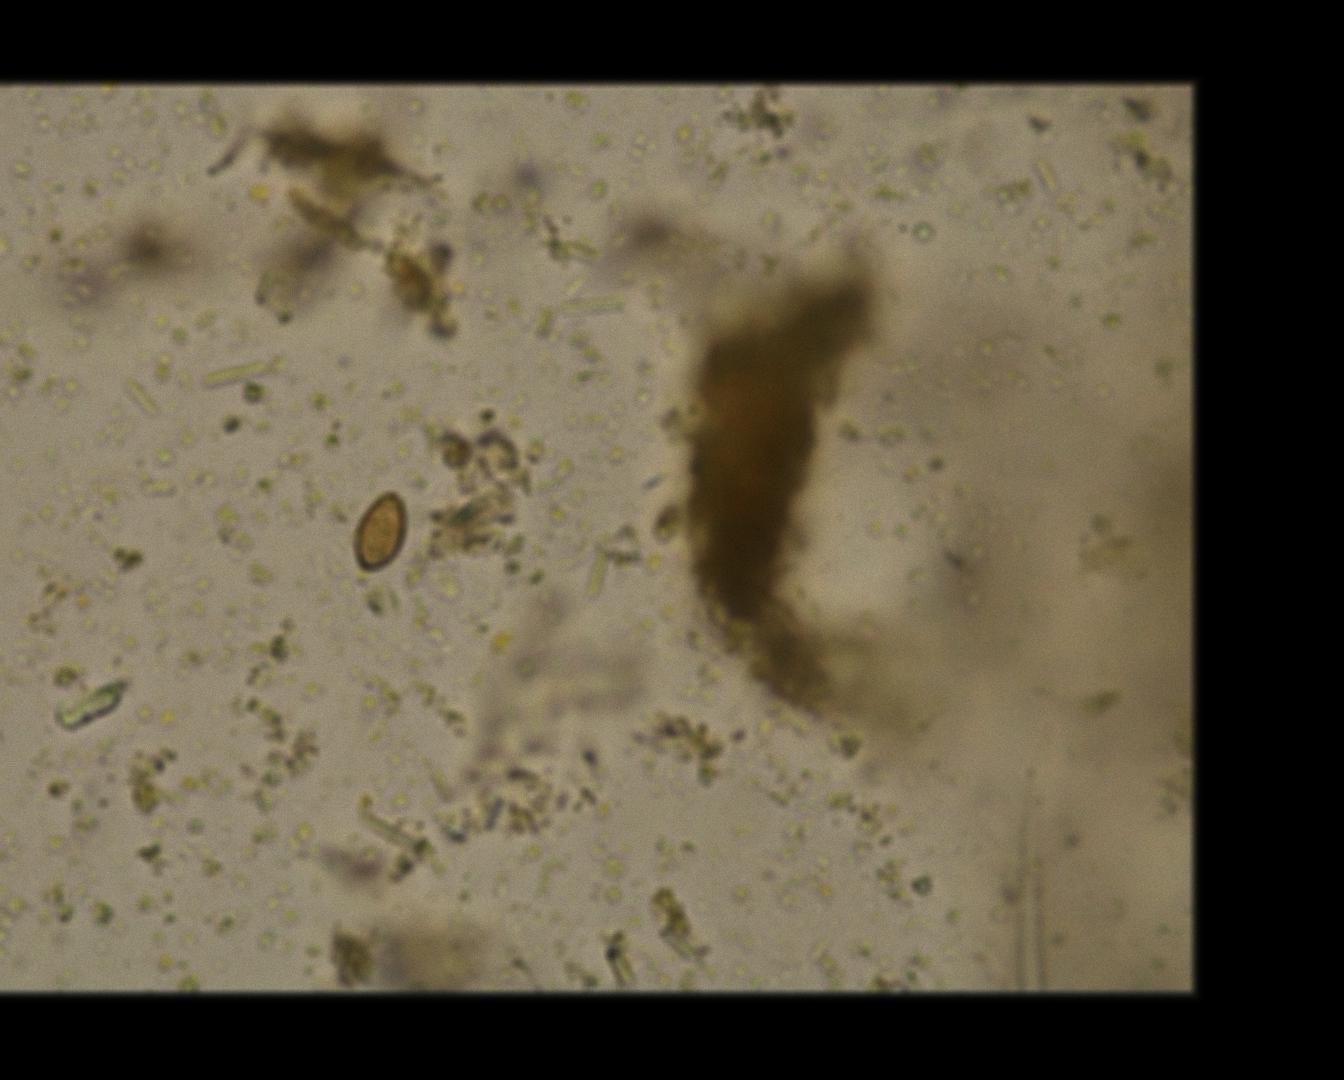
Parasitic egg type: Opisthorchis viverrine